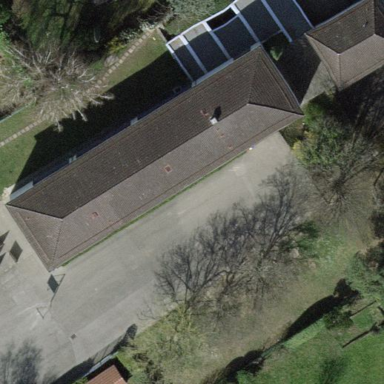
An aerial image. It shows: School.